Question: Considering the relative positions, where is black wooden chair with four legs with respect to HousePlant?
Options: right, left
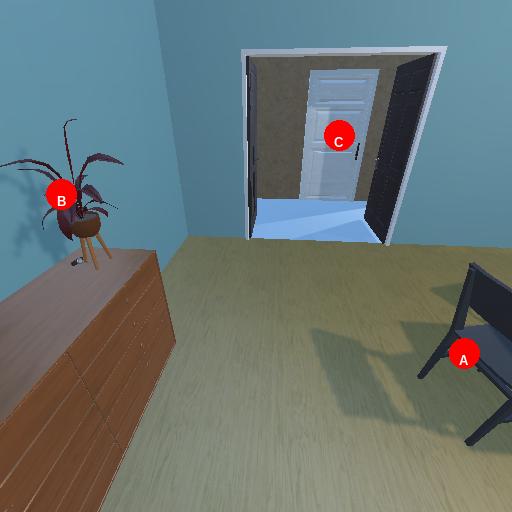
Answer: right